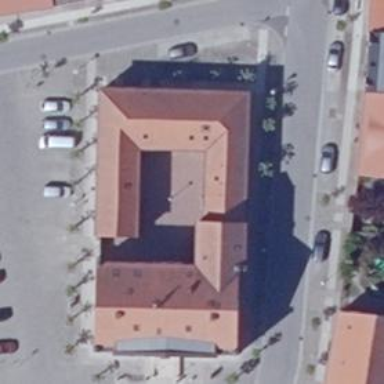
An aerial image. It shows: Civic building.